Interaction volume radius: 5 \u00c5
Interaction volume height: 20 \u00c5
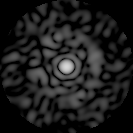
Disorder parameter: 0.8321